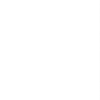
Label: not_dusty